Question: This is my model
'''
class Product < ActiveRecord::Base
validates_presence_of :title, :description, :image_url
validates_numericality_of :price
validate :price_must_be_at_least_a_cent
validates_uniqueness_of :title
validates_format_of :image_url,
:with => %r{\.(gif|jpg|png)$}i,
:message => 'must be a URL for GIF, JPG ' +
'or PNG image.(gif|jpg|png)'
protected
def price_must_be_at_least_a_cent
errors.add(:price, 'should be at least 0.01' ) if price.nil? ||
price < 0.01
end
end
'''
It validates all the errors correctly but i get the generic error messages. Here is the screenshot of the error messages
What am I doing wrong?
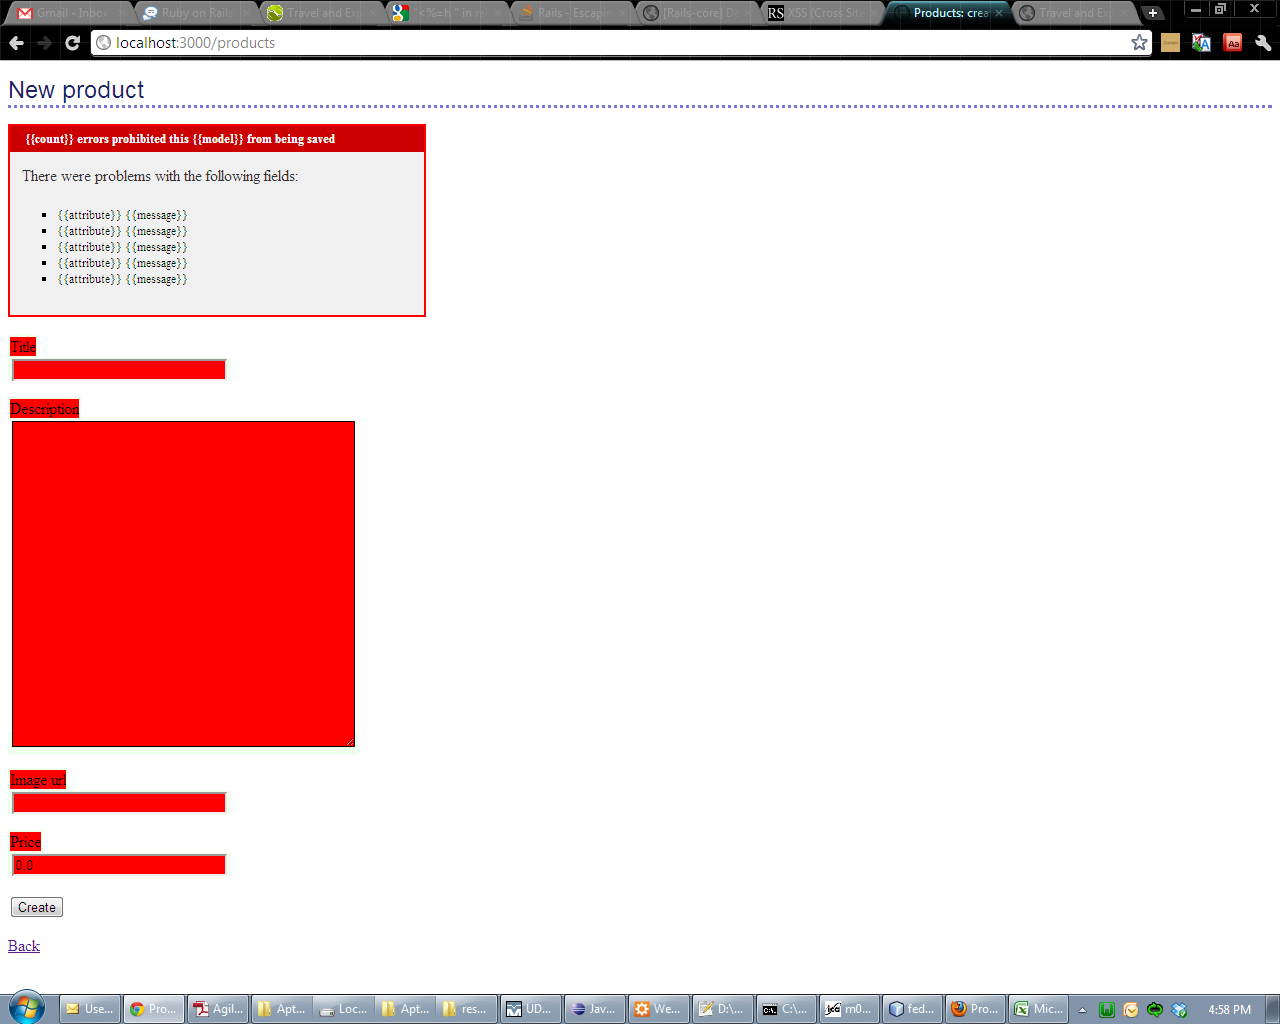
Answer: Uninstall the gem: I18n and see if the message appears fine.